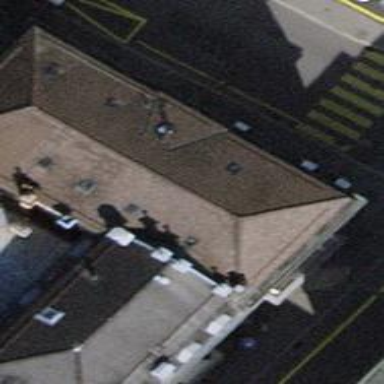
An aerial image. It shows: Restaurant.